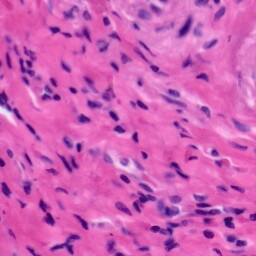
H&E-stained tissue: Tonsil